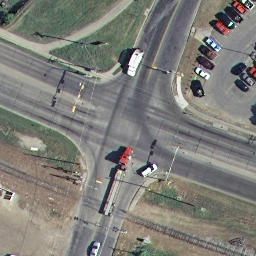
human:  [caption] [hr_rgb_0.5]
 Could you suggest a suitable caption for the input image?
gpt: A desolate intersection only with some houses and plants at the corners .

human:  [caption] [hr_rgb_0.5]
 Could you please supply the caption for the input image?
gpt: An intersection with no cars or pedestrians .

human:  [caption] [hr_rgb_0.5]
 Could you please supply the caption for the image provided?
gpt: A desolate intersection with no cars or pedestrians .

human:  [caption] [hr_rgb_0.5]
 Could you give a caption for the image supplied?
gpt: An intersection with some houses and plants at the corners .

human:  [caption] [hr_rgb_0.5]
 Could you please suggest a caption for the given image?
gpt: An intersection with two roads vertical to each other .